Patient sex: M
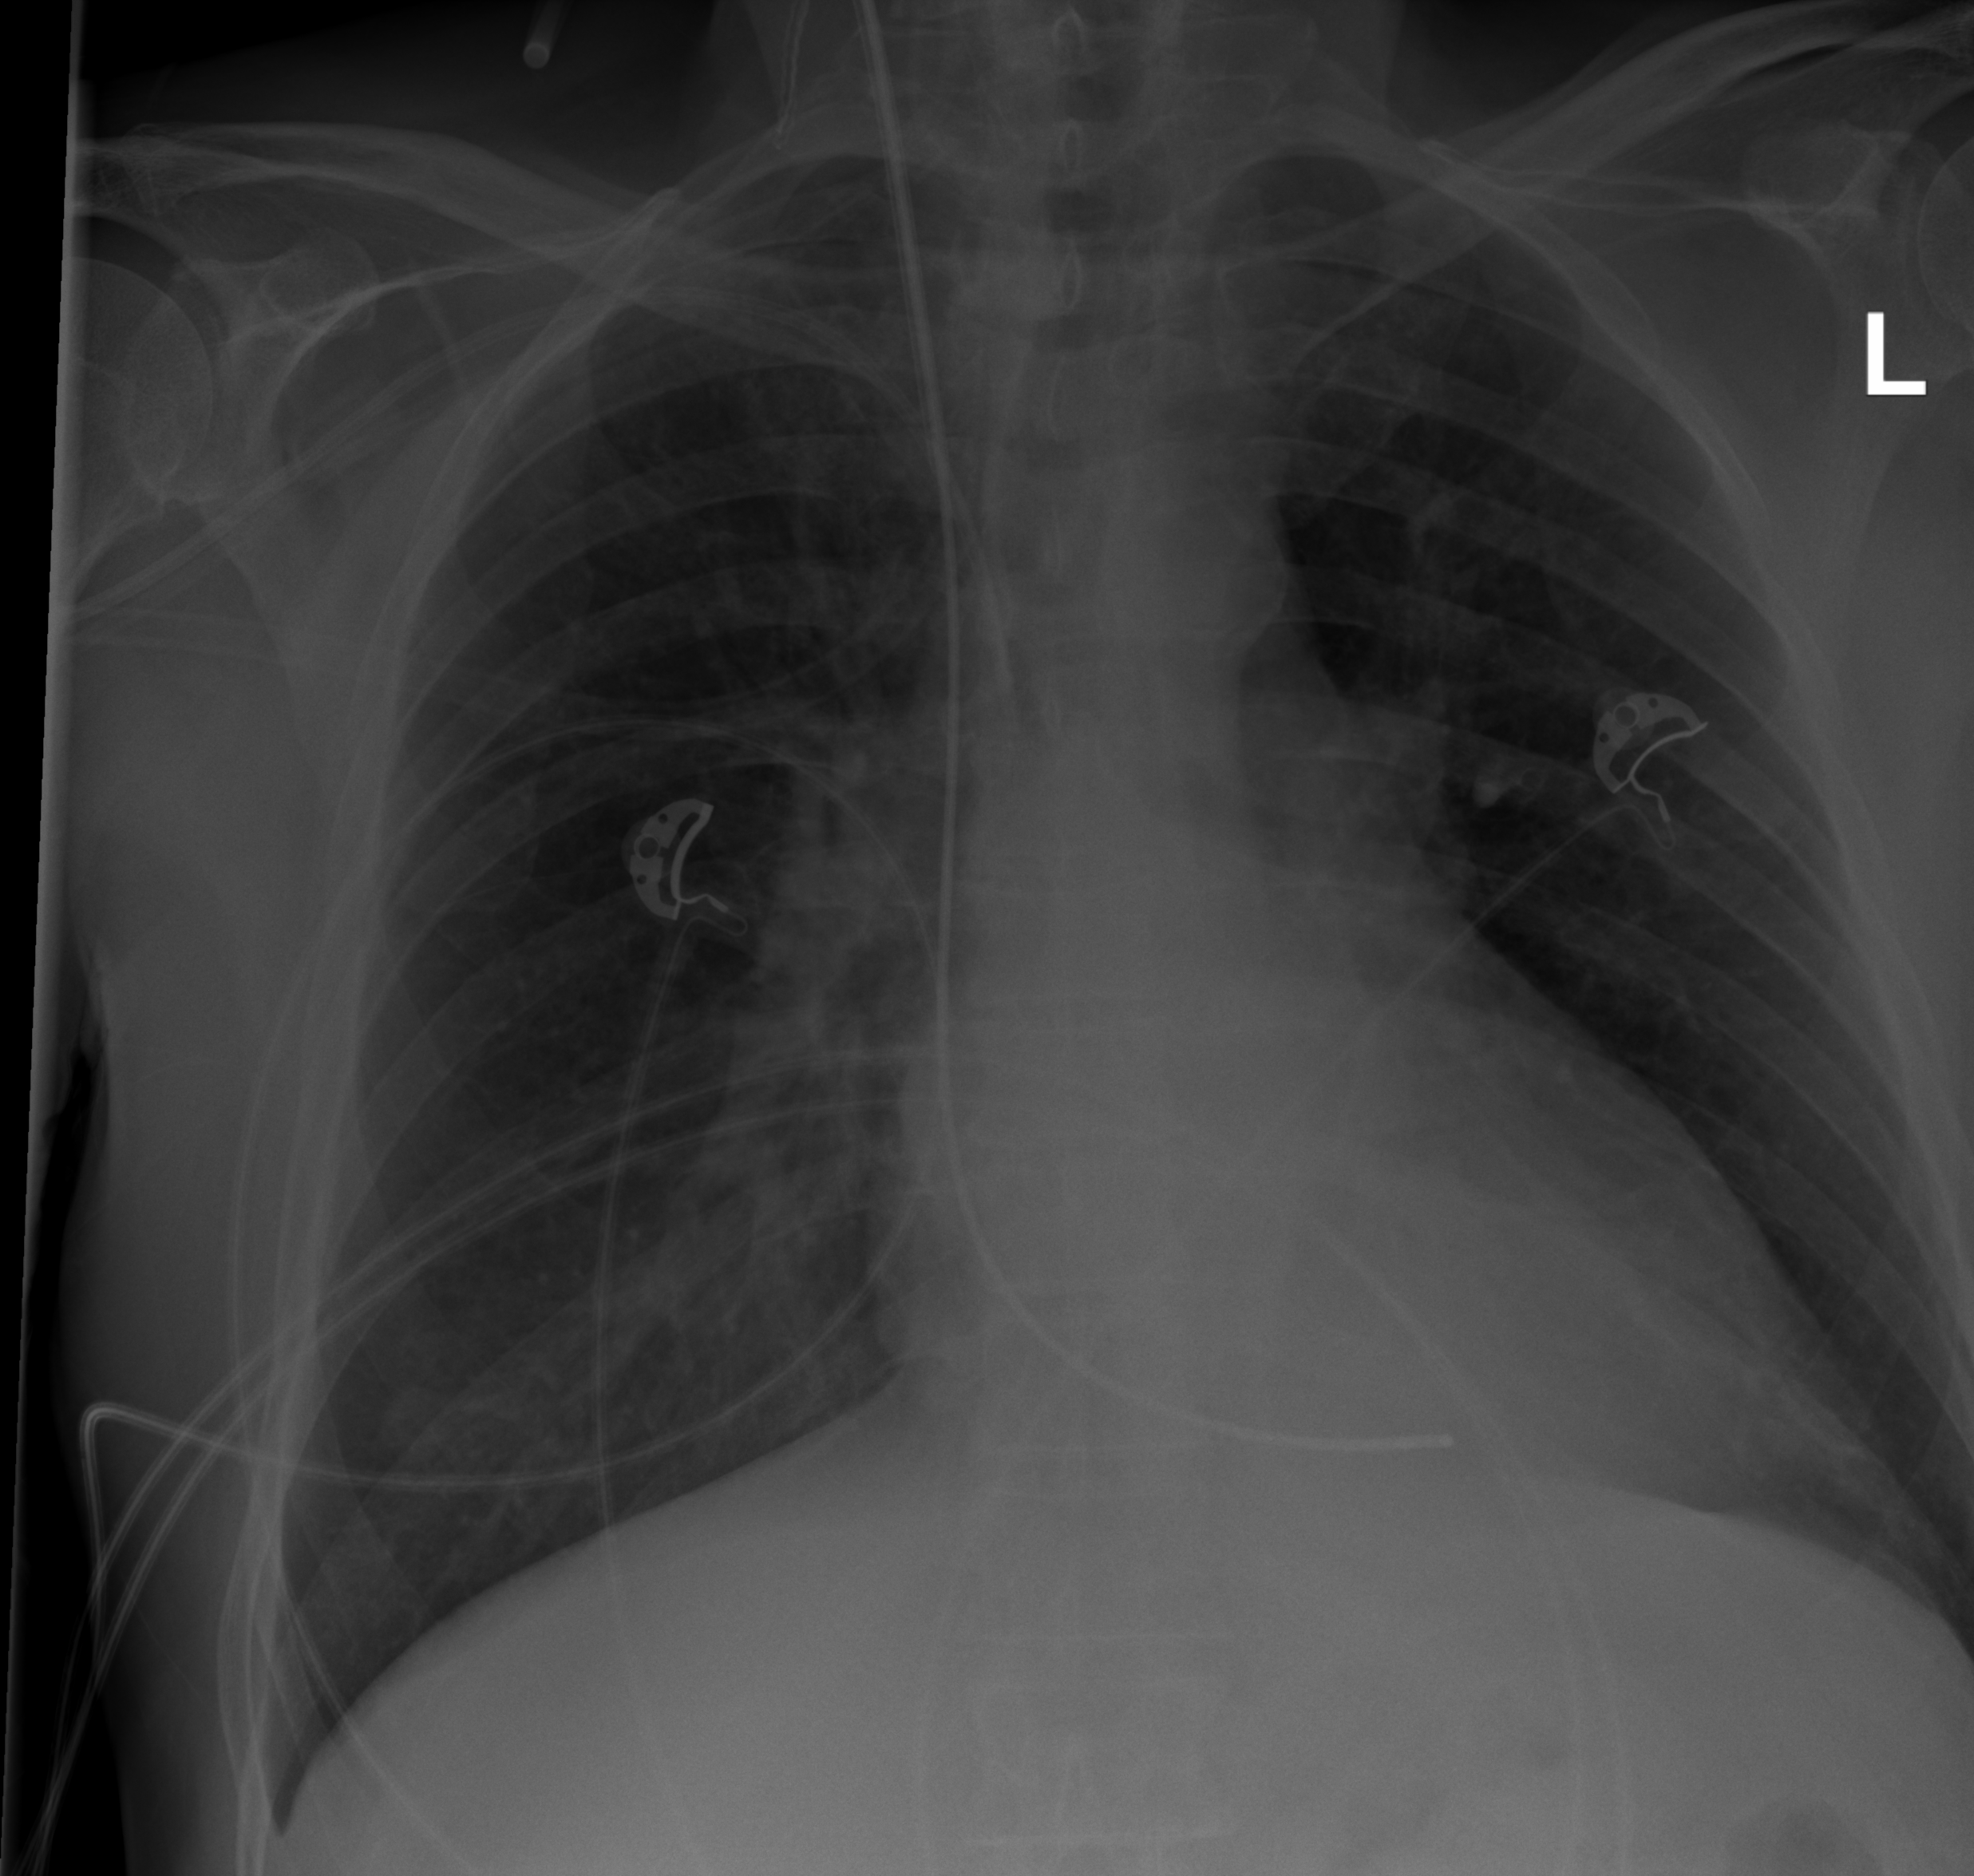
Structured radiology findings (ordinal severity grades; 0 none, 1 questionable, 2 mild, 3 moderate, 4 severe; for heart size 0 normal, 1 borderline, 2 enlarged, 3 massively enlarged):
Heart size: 2
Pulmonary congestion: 0
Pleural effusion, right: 0
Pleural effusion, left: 0
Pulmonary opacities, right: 0
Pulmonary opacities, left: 0
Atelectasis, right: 2
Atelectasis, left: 0